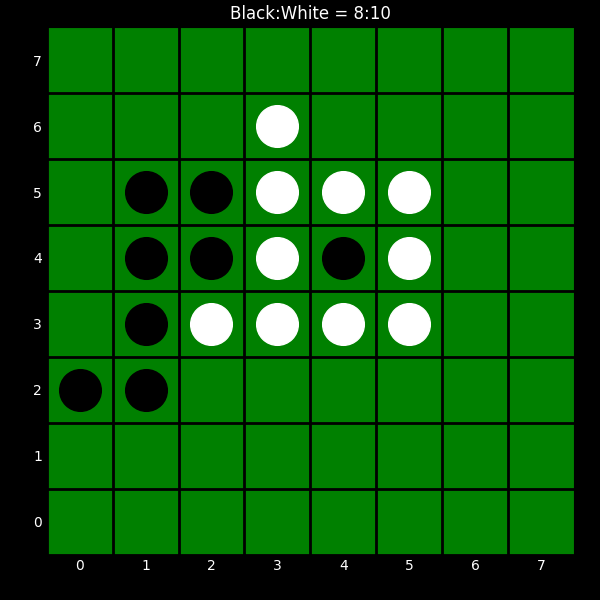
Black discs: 8
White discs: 10